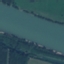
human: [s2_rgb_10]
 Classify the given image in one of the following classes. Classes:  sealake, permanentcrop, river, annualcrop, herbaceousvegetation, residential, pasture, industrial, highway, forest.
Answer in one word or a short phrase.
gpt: River